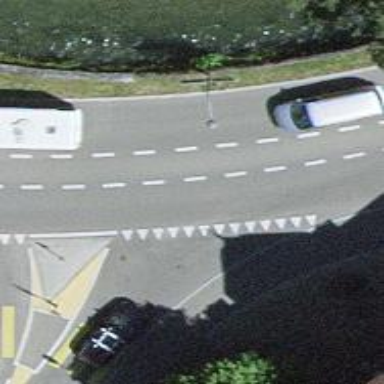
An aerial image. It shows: Secondary road with asphalt surface.